七年级 · 度量几何学
（2021 春・济南期中）如图 1 是一个长为 $4 a$, 宽为 $b$ 的长方形, 沿图中虚线用剪刀平均分成四块小长方形, 然后用四块小长方形拼成如图 2 的正方形.

(1) 图 2 中的阴影正方形边长表示正确的序号为 \$ \qquad \$ $;$ (1) $a+b$ (2) $b-a$ (3) $(a+b)(b-a)$.

(2) 由图 2 可以直接写出 $(a+b)^{2},(b-a)^{2}, a b$ 之间的一个等量关系是 \$ \qquad \$ ;

(3) 根据 (2) 中的结论, 解决下列问题: (1)若 $m-n=8, m n=20$, 求 $m+n$ 的值; (2)两个正方形 $A B C D$, $A E F G$ 如图 3 摆放, 边长分别为 $x, y$, 若 $x^{2}+y^{2}=12, B E=3$, 直接写出图中阴影部分面积的平方.

图 1

图 2

图 3
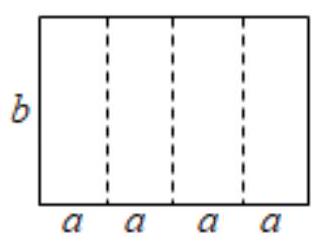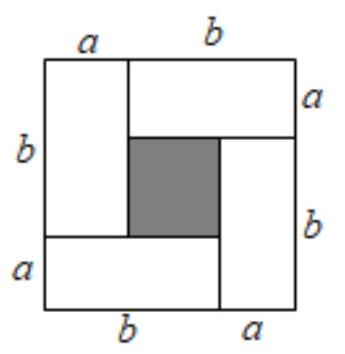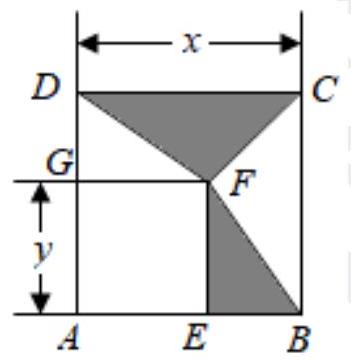
答案: (1) 由图形可得图 2 中的阴影正方形边长为 $b-a$, 故选(2);

(2) 由图 2 中面积公式可得 $(b-a)^{2}=(a+b)^{2}-4 a b$, 故答案为: $(b-a)^{2}=(a+b)^{2}-4 a b$;

(3)) (1) 由 (2) 题结论 $(b-a)^{2}=(a+b)^{2}-4 a b$, 可得 $(a+b)^{2}=(b-a)^{2}+4 a b$,

$\therefore a+b= \pm \sqrt{(\mathrm{b}-\mathrm{a})^{2}+4 \mathrm{ab}}, \quad \therefore m+n= \pm \sqrt{(\mathrm{m}+\mathrm{n})^{2}+4 m \mathrm{~m}}$

$\therefore$ 当 $m-n=8, m n=20$ 时 $m+n= \pm \sqrt{8^{2}+4 \times 20}= \pm 12$;

(2) 由题意得 $B E=x-y=3$, 图形阴影面积拼补得后为梯形 $B C F E$ 的面积,
即图中阴影部分面积为 $\frac{(\mathrm{EF}+\mathrm{BC}) \cdot \mathrm{BE}}{2}=\frac{3(\mathrm{x}+\mathrm{y})}{2} ，$

又由完全平方公式 $(x-y)^{2}=x^{2}-2 x y+y^{2}$ 得, $x y=\frac{\left(x^{2}+y^{2}\right)-(x-y)^{2}}{2}=\frac{12-3^{2}}{2}=\frac{3}{2}$,

$\therefore(x+y)^{2}=x^{2}+2 x y+y^{2}=12+2 \times \frac{3}{2}=12+3=15$,

$\therefore$ 图中阴影部分面积为 $\left[\frac{3(\mathrm{x}+\mathrm{y})}{2}\right]^{2}=\frac{9(\mathrm{x}+\mathrm{y})^{2}}{4}=\frac{9 \times 15}{4}=\frac{135}{4} .=\frac{135}{4}$.
解析: ) 由图形可得图 2 中的阴影正方形边长为 $b-a$, 故选 2);

(2) 由图 2 中面积公式可得 $(b-a)^{2}=(a+b)^{2}-4 a b$;

(3) (1) 由 (2) 题结论 $(b-a)^{2}=(a+b)^{2}-4 a b$, 可得 $(a+b)^{2}=(b-a)^{2}+4 a b$, 所以 $a+b= \pm$ $\sqrt{(\mathrm{b}-\mathrm{a})^{2}+4 \mathrm{ab}}$, 将 $m-n=8, m n=20$ 的值代入可求得求 $m+n$ 的值; (2) 由题意得 $B E=x-y=3$, 图形阴影面积拼补得后为梯形 $B C F E$ 的面积, 即图中阴影部分面积为 $\frac{(\mathrm{EF}+\mathrm{BC}) \cdot \mathrm{BE}}{2}=\frac{3(\mathrm{x}+\mathrm{y})}{2}$, 又由完全平方公式 $(x-y)^{2}=x^{2}-2 x y+y^{2}$ 得, $x y=\frac{\left(x^{2}+y^{2}\right)-(x-y)^{2}}{2}=\frac{12-3^{2}}{2}=\frac{3}{2}$, 所以 $(x+y)^{2}=x^{2}+2 x y+y^{2}$ $=12+2 \times \frac{3}{2}=12+3=15$, 所以. 图中阴影部分面积为 $\left[\frac{3(x+y)}{2}\right]^{2}=\frac{9(x+y)^{2}}{4}=\frac{9 \times 15}{4}=\frac{135}{4}$.

【答案】(1) 由图形可得图 2 中的阴影正方形边长为 $b-a$, 故选(2);

(2) 由图 2 中面积公式可得 $(b-a)^{2}=(a+b)^{2}-4 a b$, 故答案为: $(b-a)^{2}=(a+b)^{2}-4 a b$;

(3)) (1) 由 (2) 题结论 $(b-a)^{2}=(a+b)^{2}-4 a b$, 可得 $(a+b)^{2}=(b-a)^{2}+4 a b$,

$\therefore a+b= \pm \sqrt{(\mathrm{b}-\mathrm{a})^{2}+4 \mathrm{ab}}, \quad \therefore m+n= \pm \sqrt{(\mathrm{m}+\mathrm{n})^{2}+4 m \mathrm{~m}}$

$\therefore$ 当 $m-n=8, m n=20$ 时 $m+n= \pm \sqrt{8^{2}+4 \times 20}= \pm 12$;

(2) 由题意得 $B E=x-y=3$, 图形阴影面积拼补得后为梯形 $B C F E$ 的面积,
即图中阴影部分面积为 $\frac{(\mathrm{EF}+\mathrm{BC}) \cdot \mathrm{BE}}{2}=\frac{3(\mathrm{x}+\mathrm{y})}{2} ，$

又由完全平方公式 $(x-y)^{2}=x^{2}-2 x y+y^{2}$ 得, $x y=\frac{\left(x^{2}+y^{2}\right)-(x-y)^{2}}{2}=\frac{12-3^{2}}{2}=\frac{3}{2}$,

$\therefore(x+y)^{2}=x^{2}+2 x y+y^{2}=12+2 \times \frac{3}{2}=12+3=15$,

$\therefore$ 图中阴影部分面积为 $\left[\frac{3(\mathrm{x}+\mathrm{y})}{2}\right]^{2}=\frac{9(\mathrm{x}+\mathrm{y})^{2}}{4}=\frac{9 \times 15}{4}=\frac{135}{4} .=\frac{135}{4}$.

【点睛】此题考查了利用数形结合思想解决整式运算的能力, 关键是能借助图形面积列出整式算式